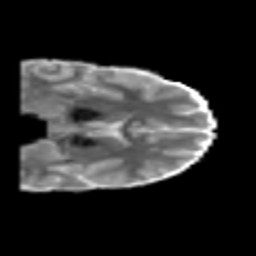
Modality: MD
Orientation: coronal
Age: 24
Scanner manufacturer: philips
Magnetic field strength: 3 T
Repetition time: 8.6 s
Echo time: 0.127 s